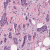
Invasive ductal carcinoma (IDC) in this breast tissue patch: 1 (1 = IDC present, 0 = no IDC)